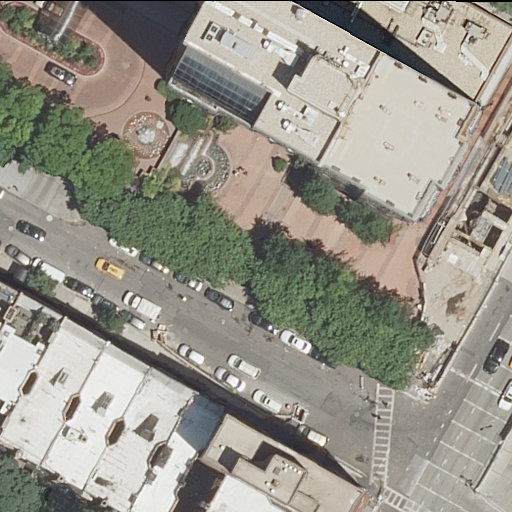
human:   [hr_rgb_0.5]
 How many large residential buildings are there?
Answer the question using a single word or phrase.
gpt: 2

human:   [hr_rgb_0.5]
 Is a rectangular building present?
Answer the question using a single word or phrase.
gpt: yes

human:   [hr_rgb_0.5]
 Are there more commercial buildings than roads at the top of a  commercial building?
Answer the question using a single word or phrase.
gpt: no

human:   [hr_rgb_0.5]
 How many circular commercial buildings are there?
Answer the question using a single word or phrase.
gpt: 0

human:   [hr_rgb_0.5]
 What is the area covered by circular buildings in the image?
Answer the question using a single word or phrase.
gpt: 0m2

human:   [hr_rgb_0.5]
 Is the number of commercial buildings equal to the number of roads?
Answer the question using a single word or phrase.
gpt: no

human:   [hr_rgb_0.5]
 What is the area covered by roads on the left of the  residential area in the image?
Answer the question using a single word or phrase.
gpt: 0m2

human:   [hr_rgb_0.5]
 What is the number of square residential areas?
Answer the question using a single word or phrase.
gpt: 0

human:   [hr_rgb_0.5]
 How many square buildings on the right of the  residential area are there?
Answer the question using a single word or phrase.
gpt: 0

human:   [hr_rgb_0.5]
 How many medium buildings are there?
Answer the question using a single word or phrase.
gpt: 6

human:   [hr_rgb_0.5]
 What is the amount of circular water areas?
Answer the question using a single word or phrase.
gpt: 0

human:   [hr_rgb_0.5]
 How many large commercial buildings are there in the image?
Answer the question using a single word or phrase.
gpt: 0

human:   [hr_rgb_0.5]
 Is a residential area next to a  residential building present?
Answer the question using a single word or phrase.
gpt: yes

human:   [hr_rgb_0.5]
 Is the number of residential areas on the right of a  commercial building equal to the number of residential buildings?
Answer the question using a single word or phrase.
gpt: no

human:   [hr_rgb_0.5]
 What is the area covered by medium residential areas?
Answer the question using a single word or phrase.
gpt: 0m2

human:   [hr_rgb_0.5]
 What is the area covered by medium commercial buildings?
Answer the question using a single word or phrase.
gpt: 0m2

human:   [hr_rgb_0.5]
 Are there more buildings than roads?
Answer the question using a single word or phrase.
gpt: no

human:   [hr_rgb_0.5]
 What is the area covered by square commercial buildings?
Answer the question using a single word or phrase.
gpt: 0m2

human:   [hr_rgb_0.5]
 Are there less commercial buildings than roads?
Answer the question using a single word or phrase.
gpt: yes

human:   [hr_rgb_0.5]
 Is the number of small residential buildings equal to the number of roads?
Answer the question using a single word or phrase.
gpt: no

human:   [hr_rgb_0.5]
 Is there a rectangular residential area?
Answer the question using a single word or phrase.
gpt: yes

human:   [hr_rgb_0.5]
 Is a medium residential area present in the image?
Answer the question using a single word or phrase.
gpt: no

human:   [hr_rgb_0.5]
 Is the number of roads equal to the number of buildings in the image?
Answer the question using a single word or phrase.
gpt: yes

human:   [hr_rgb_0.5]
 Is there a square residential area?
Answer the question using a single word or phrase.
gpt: no

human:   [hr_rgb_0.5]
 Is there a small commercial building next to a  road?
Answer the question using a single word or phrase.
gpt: no

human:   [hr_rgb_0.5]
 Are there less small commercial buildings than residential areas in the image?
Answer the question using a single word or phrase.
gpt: yes

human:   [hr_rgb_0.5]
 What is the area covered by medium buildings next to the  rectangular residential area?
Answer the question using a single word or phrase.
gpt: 1488m2

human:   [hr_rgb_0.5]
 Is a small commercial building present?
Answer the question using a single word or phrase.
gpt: no

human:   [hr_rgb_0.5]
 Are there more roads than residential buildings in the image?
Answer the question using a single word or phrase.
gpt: yes

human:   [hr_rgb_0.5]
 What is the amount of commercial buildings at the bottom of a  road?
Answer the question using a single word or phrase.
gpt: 0

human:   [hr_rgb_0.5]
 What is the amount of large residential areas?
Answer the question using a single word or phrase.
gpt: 1

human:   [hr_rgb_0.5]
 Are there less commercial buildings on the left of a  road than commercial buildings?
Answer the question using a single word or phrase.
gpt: no

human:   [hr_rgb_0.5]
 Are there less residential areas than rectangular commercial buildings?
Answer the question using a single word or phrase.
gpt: no

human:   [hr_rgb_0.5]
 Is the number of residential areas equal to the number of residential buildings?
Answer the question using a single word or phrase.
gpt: no

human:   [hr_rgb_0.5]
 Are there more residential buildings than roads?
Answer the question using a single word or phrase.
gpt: no

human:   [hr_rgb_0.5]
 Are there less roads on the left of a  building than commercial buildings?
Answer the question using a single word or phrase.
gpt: no